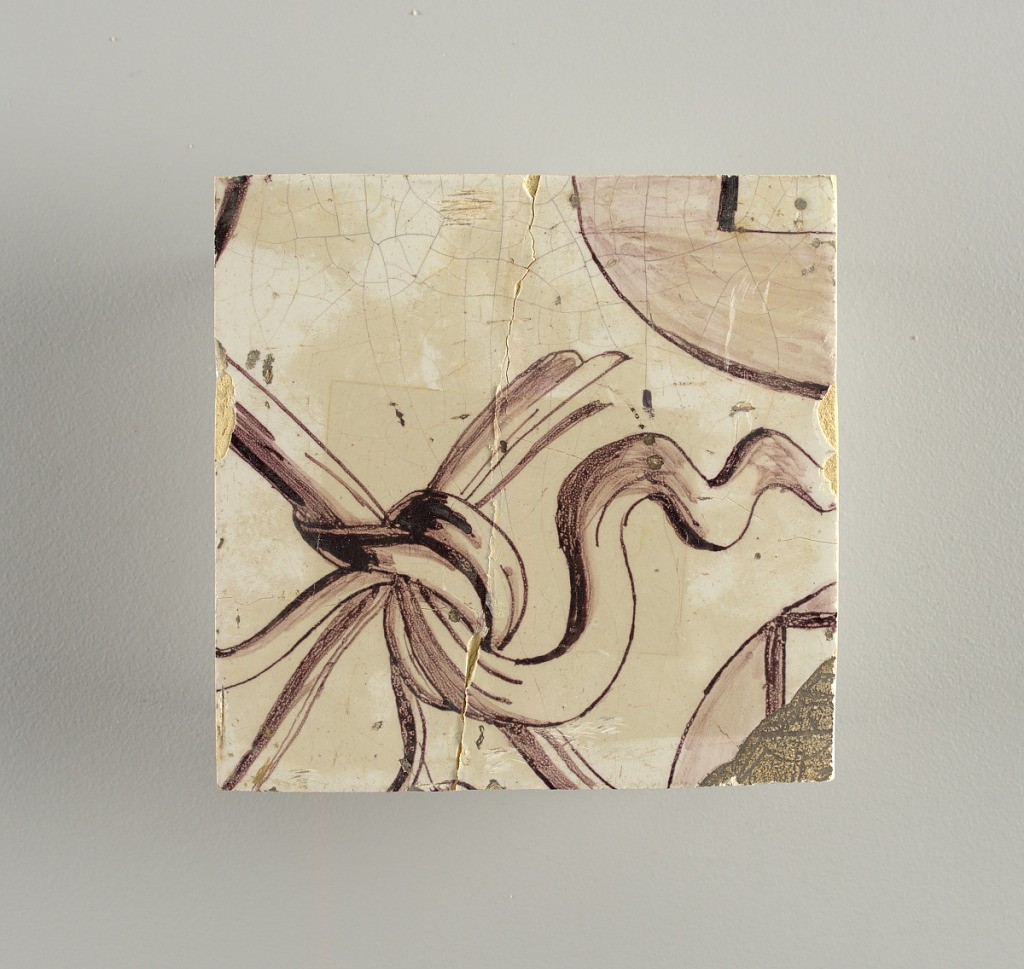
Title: Wall facing
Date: ca. 1725
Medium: tin-glazed earthenware, underglaze
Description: Running design for a frieze or a dado, composed of scrolls of foliage and strapwork, and four repeating motifs--a seated woman in a small upright oval medallion, a putto seated on a rocailled base, and strapwork in axial pattern.  The various panels, A to F, show various repeats of the same design, all being five tiles high and a varying number of tiles wide.